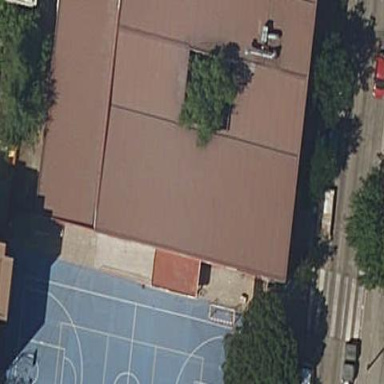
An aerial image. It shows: School.